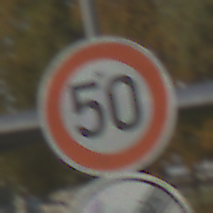
Verkehrszeichen: Geschwindigkeit50
Zusatzzeichen unten: EndeVerbotUeberholenEinspurigeFahrzeuge
Umgebung: Outdoor, Special
Tageszeit: SunriseSunset
Wetter: Clear
Licht: Natural
Jahreszeit: NotSpecified
Kontrast: MediumContrast